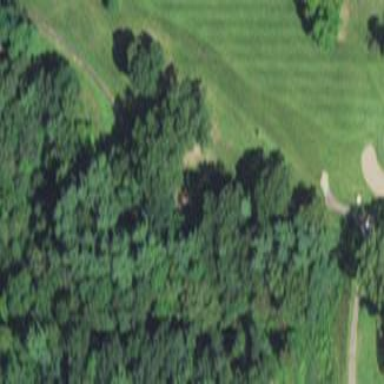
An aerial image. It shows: Rough area in golf course.